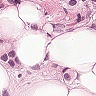
Metastatic tissue present: yes